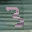
Label: 3